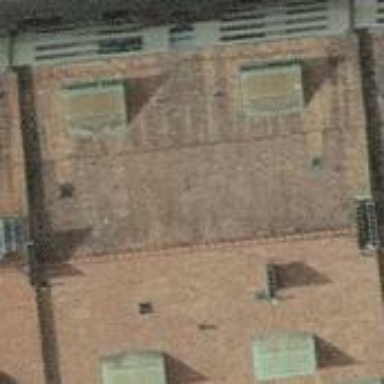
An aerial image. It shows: Building with gabled roof.